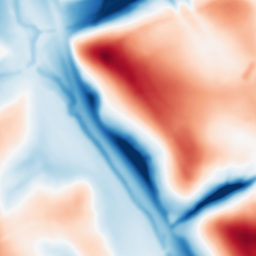
Category: multiscale
Decomposition family: dog_multiscale
Decomposition parameters: sigma_ratio: 2
n_scales: 4
base_sigma: 2
Upsampling method: fft_zeropad
Upsampling parameters: scale: 4
Upsampling scale: 4